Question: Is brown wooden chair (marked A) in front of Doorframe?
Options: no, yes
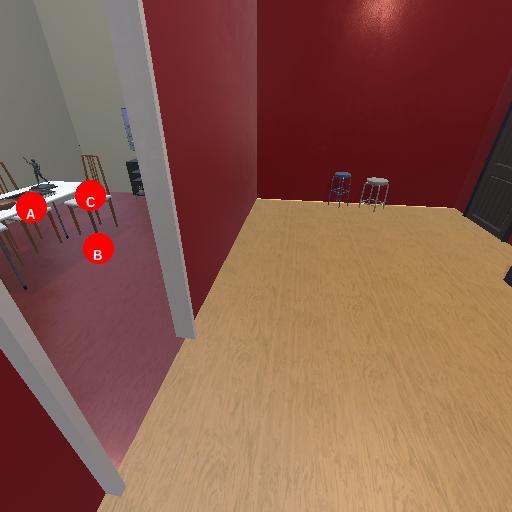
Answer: no